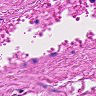
Metastatic tissue present: no